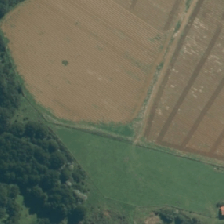
Land cover: shortrotation_cropland